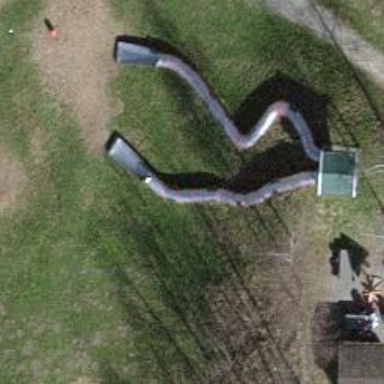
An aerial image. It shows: Playground with slide.